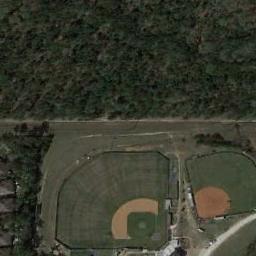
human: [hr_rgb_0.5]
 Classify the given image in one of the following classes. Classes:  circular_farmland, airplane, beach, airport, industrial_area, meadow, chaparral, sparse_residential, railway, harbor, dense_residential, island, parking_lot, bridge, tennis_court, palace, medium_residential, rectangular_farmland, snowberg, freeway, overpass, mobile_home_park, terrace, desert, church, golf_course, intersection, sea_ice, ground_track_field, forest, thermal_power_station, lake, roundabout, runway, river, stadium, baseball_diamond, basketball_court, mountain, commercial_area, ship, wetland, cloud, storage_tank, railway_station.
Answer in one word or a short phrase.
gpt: baseball_diamond